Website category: jobs
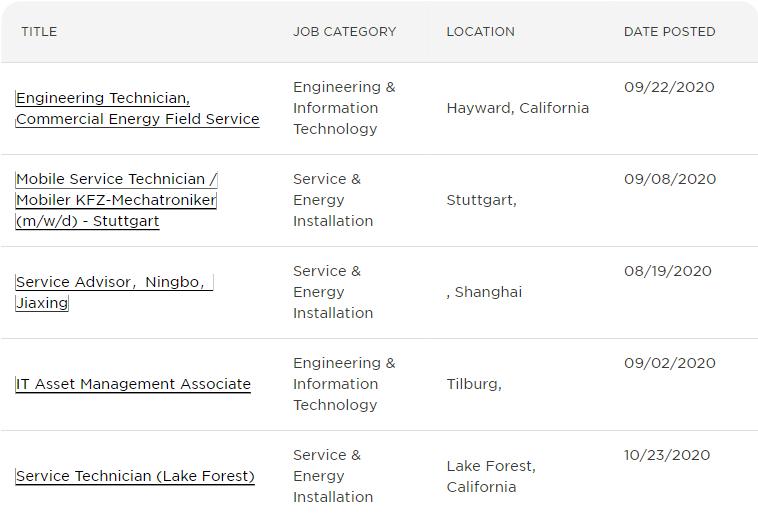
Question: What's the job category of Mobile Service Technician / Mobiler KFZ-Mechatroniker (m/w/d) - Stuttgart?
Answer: Service & Energy Installation

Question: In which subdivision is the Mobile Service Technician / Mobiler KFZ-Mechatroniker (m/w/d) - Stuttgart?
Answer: Service & Energy Installation

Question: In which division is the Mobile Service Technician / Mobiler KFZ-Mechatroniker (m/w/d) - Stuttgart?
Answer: Service & Energy Installation

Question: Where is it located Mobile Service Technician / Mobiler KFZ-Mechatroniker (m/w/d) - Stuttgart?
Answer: Service & Energy Installation

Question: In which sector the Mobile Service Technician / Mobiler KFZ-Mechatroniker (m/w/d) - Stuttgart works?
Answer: Service & Energy Installation

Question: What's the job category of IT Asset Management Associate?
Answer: Engineering & Information Technology

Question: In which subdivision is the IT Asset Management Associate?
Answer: Engineering & Information Technology

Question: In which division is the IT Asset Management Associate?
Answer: Engineering & Information Technology

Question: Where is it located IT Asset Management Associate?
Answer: Engineering & Information Technology

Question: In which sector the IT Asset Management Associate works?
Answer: Engineering & Information Technology

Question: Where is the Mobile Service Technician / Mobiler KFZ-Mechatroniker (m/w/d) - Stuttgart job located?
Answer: Stuttgart,

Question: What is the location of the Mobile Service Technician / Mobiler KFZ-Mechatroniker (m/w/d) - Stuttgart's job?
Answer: Stuttgart,

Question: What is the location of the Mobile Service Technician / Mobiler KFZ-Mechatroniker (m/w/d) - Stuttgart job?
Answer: Stuttgart,

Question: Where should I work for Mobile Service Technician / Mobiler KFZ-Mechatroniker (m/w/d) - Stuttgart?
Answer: Stuttgart,

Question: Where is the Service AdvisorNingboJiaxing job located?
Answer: , Shanghai

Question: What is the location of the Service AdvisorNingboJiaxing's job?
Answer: , Shanghai

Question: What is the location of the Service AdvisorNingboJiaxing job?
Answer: , Shanghai

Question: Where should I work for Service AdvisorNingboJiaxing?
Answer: , Shanghai

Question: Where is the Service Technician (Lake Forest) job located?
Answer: Lake Forest, California

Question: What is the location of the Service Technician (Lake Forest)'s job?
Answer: Lake Forest, California

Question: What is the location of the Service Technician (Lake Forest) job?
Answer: Lake Forest, California

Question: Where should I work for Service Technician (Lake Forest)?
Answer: Lake Forest, California

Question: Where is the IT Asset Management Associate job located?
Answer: Tilburg,

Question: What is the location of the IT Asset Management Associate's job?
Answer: Tilburg,

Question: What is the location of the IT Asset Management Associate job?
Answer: Tilburg,

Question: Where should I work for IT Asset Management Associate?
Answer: Tilburg,

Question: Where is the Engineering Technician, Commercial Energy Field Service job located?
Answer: Hayward, California

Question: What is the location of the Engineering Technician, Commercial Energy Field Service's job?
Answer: Hayward, California

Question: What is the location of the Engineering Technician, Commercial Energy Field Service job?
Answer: Hayward, California

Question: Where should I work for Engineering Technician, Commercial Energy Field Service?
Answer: Hayward, California

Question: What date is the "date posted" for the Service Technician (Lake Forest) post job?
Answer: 10/23/2020

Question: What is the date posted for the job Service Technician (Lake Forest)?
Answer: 10/23/2020

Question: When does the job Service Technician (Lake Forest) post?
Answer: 10/23/2020

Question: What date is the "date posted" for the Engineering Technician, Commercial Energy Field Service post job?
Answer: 09/22/2020

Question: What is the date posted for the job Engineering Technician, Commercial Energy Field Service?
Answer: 09/22/2020

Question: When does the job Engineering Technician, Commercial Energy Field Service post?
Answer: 09/22/2020

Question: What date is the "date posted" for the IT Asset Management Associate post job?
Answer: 09/02/2020

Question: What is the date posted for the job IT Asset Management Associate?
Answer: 09/02/2020

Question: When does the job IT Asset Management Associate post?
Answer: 09/02/2020

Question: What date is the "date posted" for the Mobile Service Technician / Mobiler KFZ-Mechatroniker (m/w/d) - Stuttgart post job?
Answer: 09/08/2020

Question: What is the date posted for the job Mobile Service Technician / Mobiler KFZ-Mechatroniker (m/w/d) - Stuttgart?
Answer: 09/08/2020

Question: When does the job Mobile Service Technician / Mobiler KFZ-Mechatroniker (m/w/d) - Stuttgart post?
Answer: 09/08/2020

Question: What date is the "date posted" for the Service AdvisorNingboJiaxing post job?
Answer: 08/19/2020

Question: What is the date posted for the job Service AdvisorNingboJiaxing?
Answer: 08/19/2020

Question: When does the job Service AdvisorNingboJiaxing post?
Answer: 08/19/2020

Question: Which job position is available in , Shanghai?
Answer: Service AdvisorNingboJiaxing

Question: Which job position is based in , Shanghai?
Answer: Service AdvisorNingboJiaxing

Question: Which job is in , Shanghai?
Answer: Service AdvisorNingboJiaxing

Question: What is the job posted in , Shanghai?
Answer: Service AdvisorNingboJiaxing

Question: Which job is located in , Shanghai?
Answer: Service AdvisorNingboJiaxing

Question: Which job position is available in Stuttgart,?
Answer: Mobile Service Technician / Mobiler KFZ-Mechatroniker (m/w/d) - Stuttgart

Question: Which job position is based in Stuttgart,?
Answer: Mobile Service Technician / Mobiler KFZ-Mechatroniker (m/w/d) - Stuttgart

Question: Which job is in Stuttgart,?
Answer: Mobile Service Technician / Mobiler KFZ-Mechatroniker (m/w/d) - Stuttgart

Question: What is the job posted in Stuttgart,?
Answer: Mobile Service Technician / Mobiler KFZ-Mechatroniker (m/w/d) - Stuttgart

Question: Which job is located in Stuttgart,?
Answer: Mobile Service Technician / Mobiler KFZ-Mechatroniker (m/w/d) - Stuttgart

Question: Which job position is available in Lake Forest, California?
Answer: Service Technician (Lake Forest)

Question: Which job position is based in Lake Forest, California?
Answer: Service Technician (Lake Forest)

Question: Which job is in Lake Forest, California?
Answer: Service Technician (Lake Forest)

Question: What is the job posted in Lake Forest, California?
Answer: Service Technician (Lake Forest)

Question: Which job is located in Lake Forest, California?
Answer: Service Technician (Lake Forest)

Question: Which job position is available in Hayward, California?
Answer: Engineering Technician, Commercial Energy Field Service

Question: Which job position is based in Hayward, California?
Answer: Engineering Technician, Commercial Energy Field Service

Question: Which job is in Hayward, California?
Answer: Engineering Technician, Commercial Energy Field Service

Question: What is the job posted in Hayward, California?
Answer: Engineering Technician, Commercial Energy Field Service